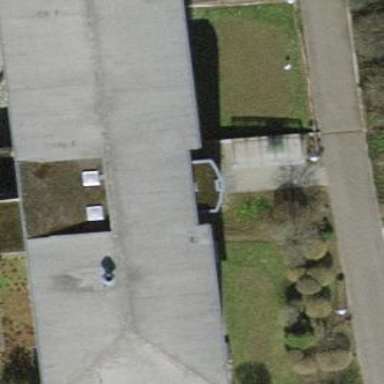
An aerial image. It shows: School building.